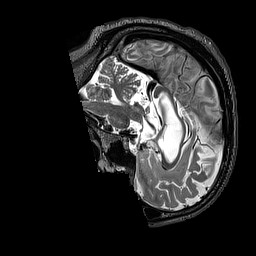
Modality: T2w
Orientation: sagittal
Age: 40
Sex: male
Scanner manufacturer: siemens
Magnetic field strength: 3 T
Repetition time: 3.2 s
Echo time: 0.567 s